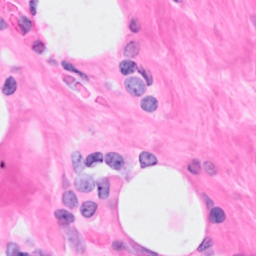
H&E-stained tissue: Breast